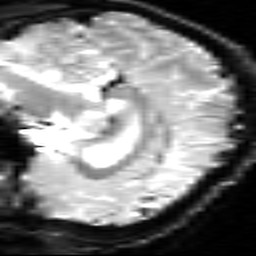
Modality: inplaneT2
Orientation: sagittal
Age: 22
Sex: female